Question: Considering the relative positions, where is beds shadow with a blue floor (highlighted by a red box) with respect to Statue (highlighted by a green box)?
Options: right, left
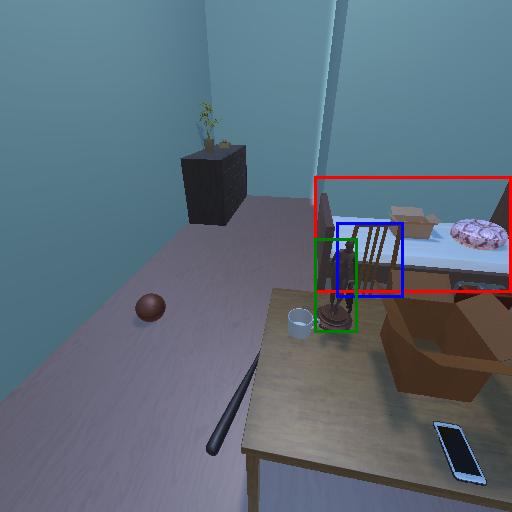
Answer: right